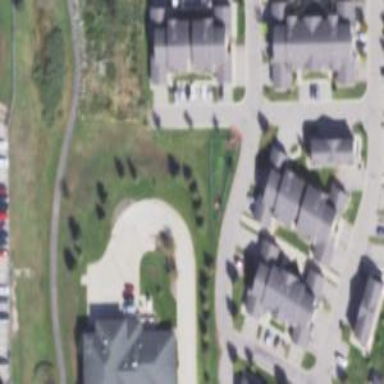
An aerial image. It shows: Simple path that serves as footway.